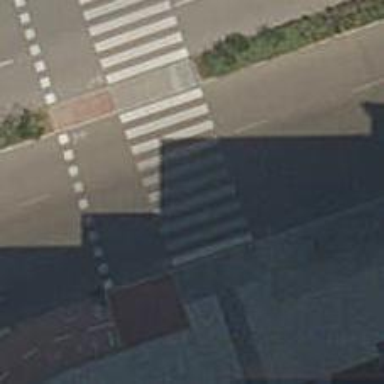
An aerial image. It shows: Uncontrolled crossing on the road.